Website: ulta-beauty
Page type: account-selection
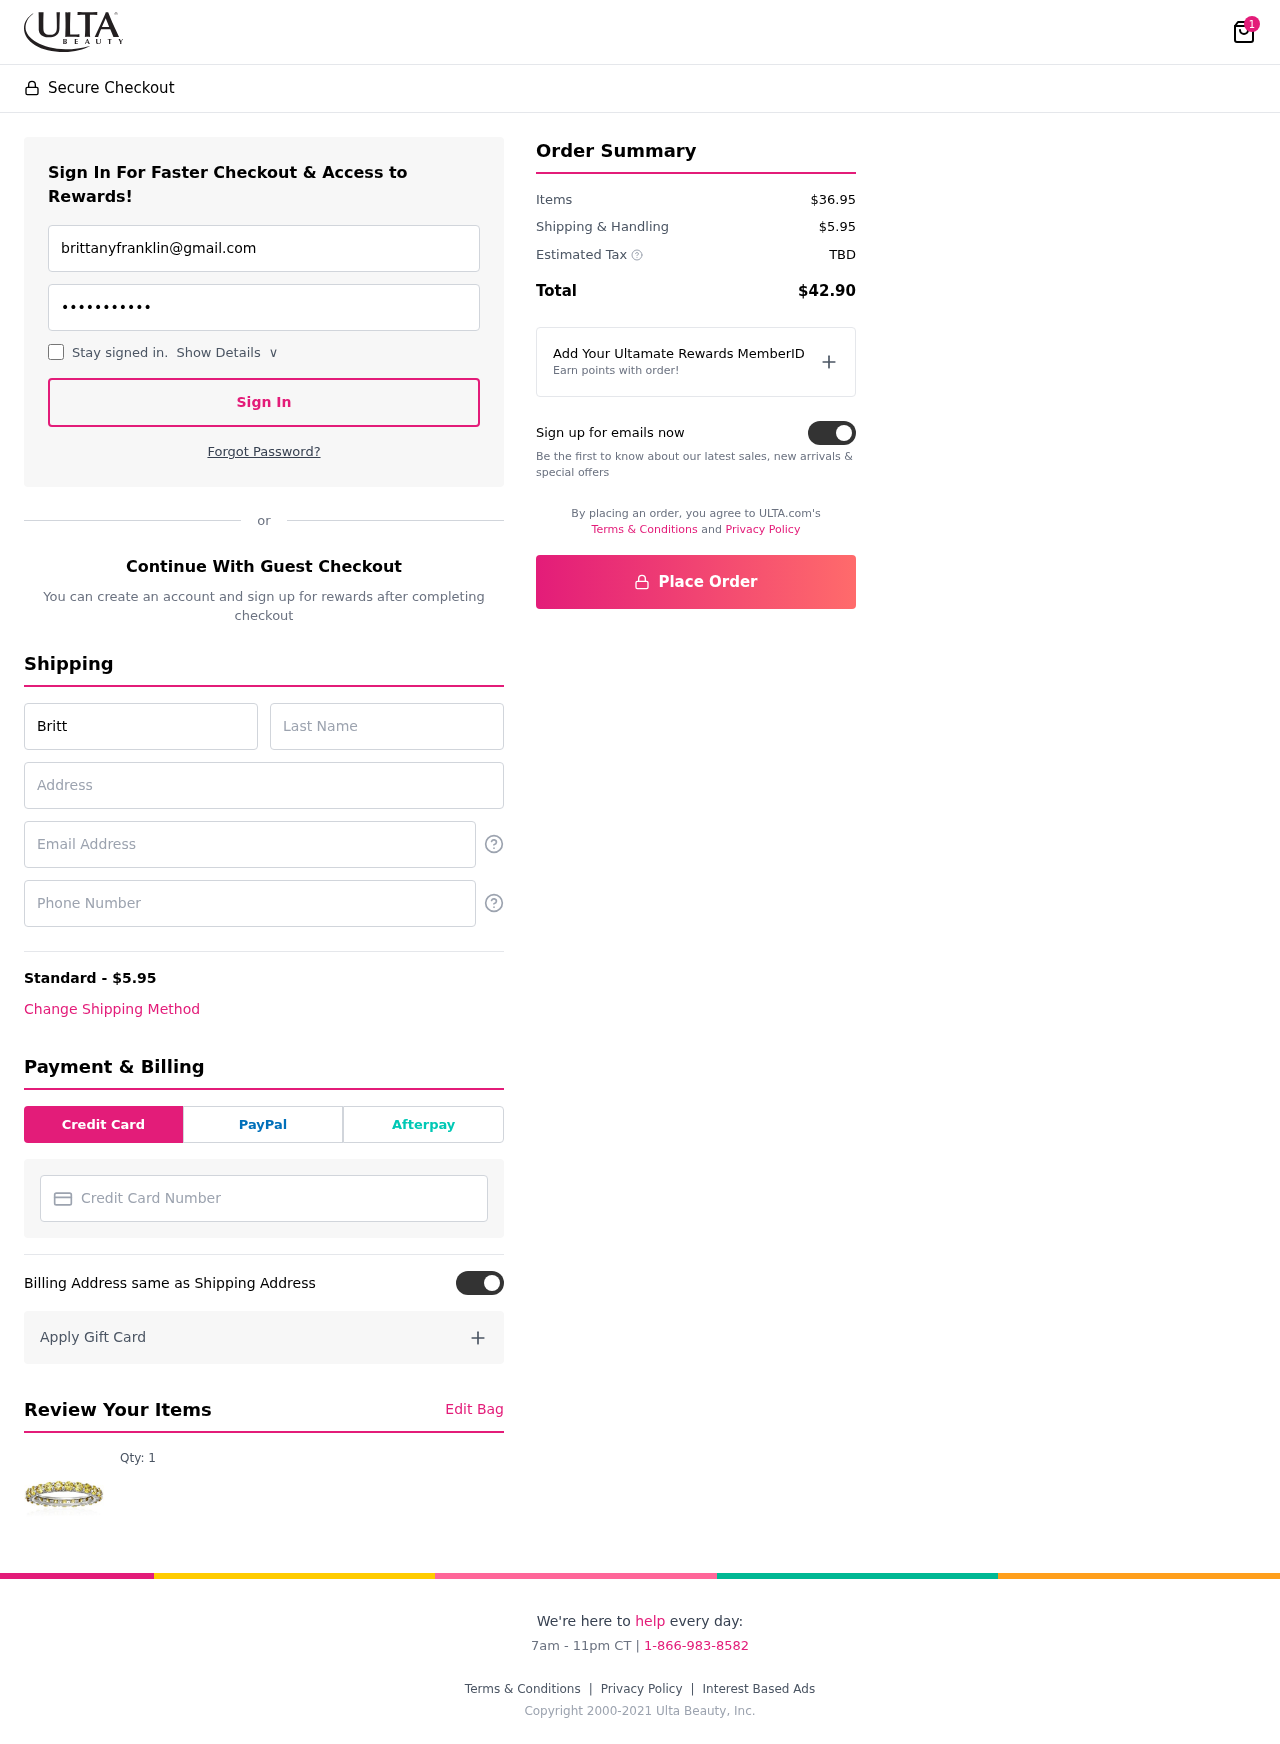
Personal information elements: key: PII_CARD_NUMBER
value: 6011 8300 3643 4177
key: PII_EMAIL
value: brittanyfranklin@gmail.com
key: PII_EMAIL2
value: brittanyfranklin@gmail.com
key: PII_FIRSTNAME
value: Brittany
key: PII_LASTNAME
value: Franklin
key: PII_PHONE
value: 2116975445
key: PII_STREET
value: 60449 Michelle Skyway
Product elements: key: PRODUCT1_QUANTITY
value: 1
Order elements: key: ORDER_NUM_ITEMS
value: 1
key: ORDER_SHIPPING_COST
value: $5.95
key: ORDER_SUBTOTAL
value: $36.95
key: ORDER_TAX
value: TBD
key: ORDER_TOTAL
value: $42.90